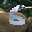
Label: 6